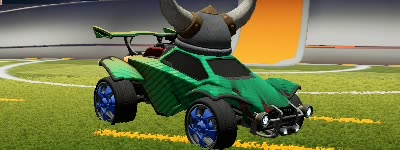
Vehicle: octane